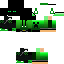
A male skeleton skin with green skin, wearing brown helmet dressed in a green armor chest and black pants, featuring a closed mouth.